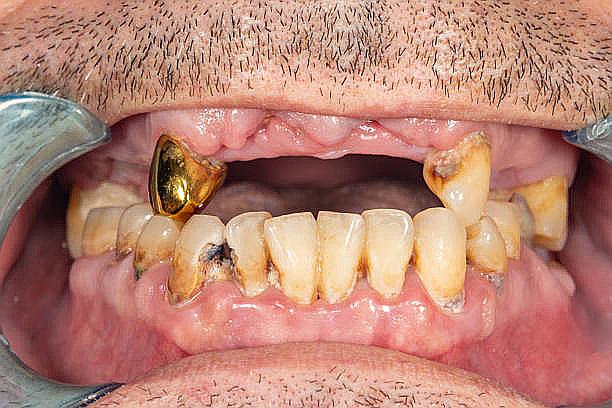
Condition: Calculus